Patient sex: M
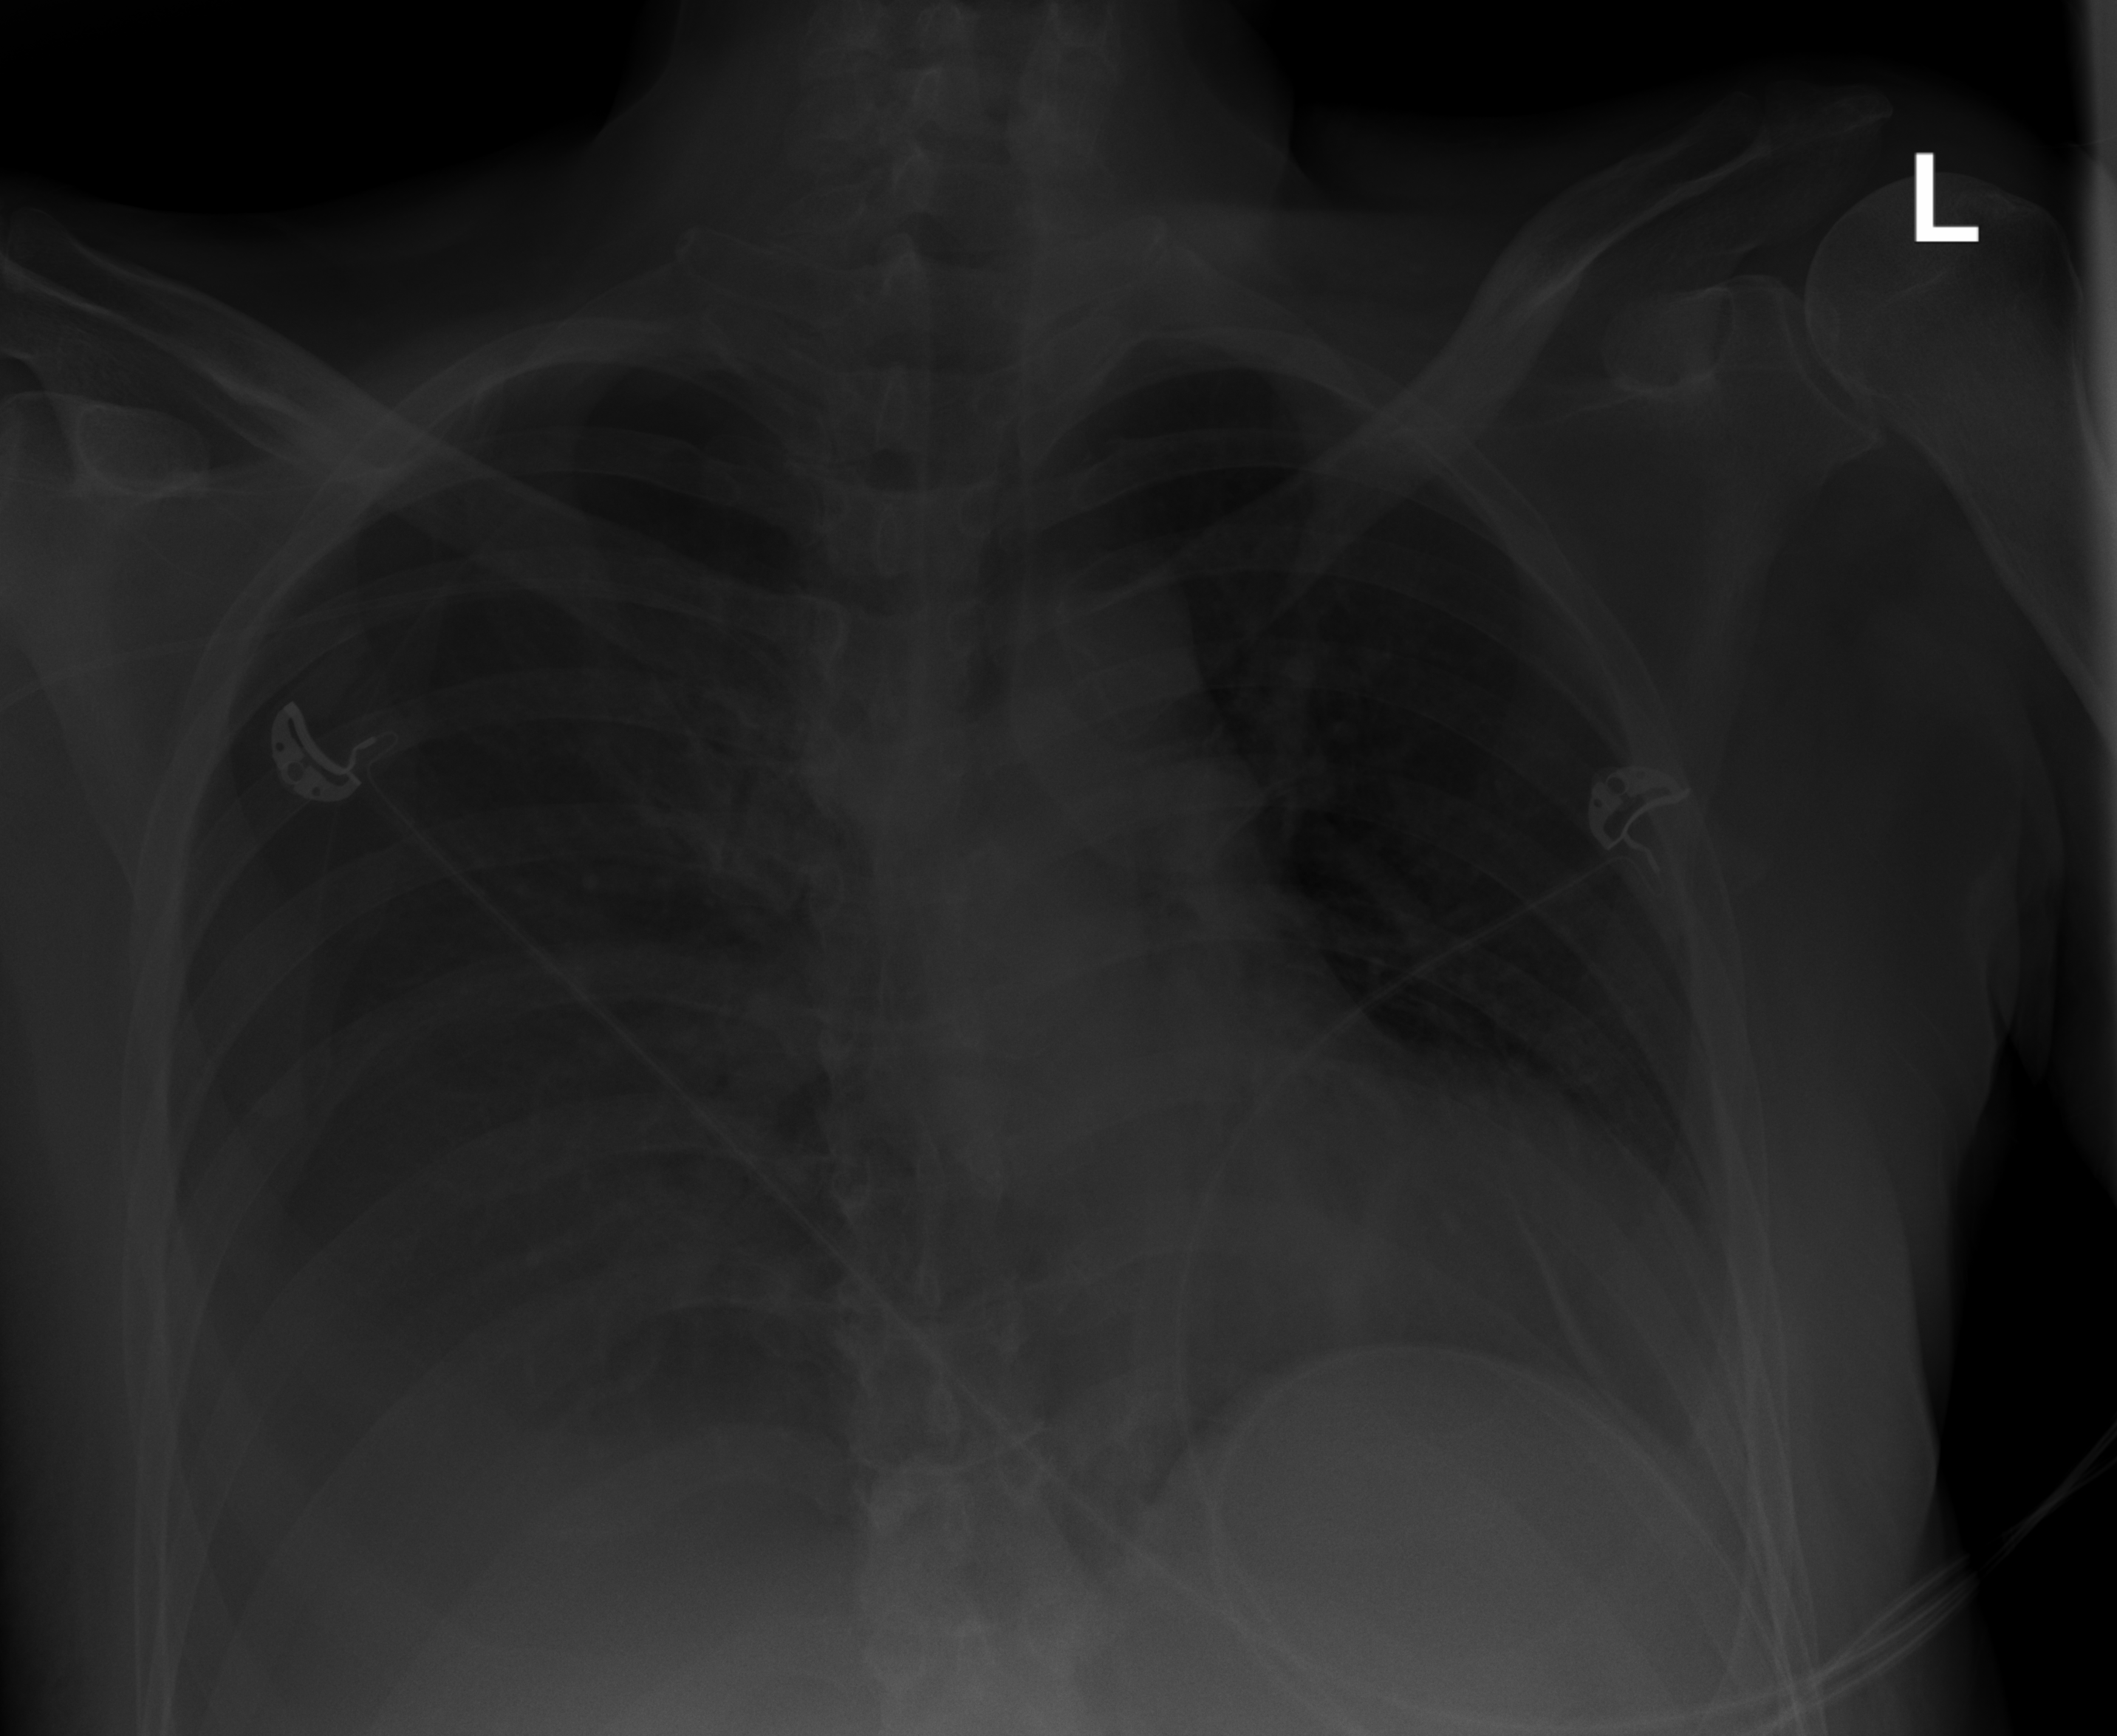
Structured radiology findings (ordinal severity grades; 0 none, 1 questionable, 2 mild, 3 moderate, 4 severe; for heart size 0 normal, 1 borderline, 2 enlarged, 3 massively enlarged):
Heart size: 0
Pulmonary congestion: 0
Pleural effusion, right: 3
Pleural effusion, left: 0
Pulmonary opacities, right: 0
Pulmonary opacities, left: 0
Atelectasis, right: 4
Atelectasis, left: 0